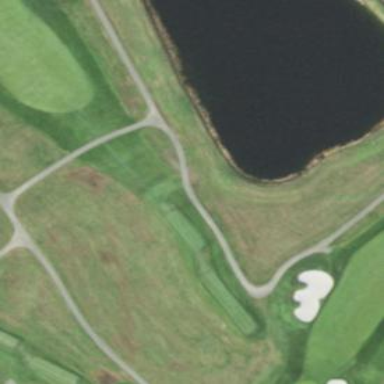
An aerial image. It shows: Water hazard in golf course. The hazard is natural water feature.